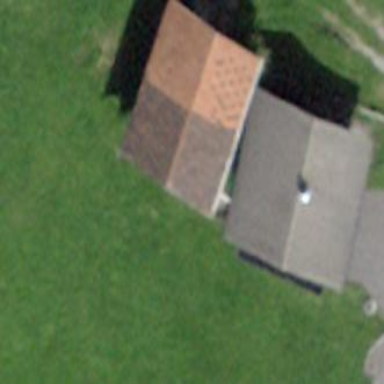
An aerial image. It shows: Rural barn.